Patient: sex M, age 42
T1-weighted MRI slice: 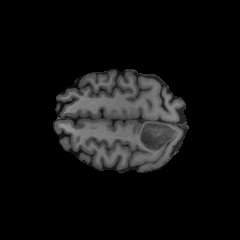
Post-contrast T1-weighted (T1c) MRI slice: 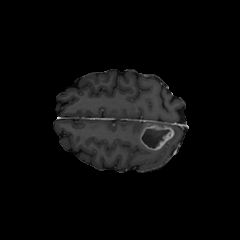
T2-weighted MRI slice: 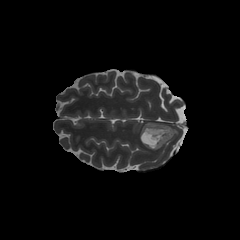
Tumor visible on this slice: yes
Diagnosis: Glioblastoma, IDH-wildtype
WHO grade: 4